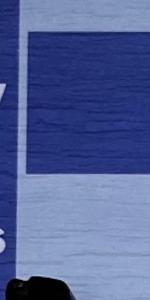
Label: Empty